Question: I'd like to fill markers inside boxes as the following boxplot image.
I don't have idea how to implement this. I searched for it on the web. There are posts about filling colours in the boxes (<URL> but it seems there are no posts about filling markers.

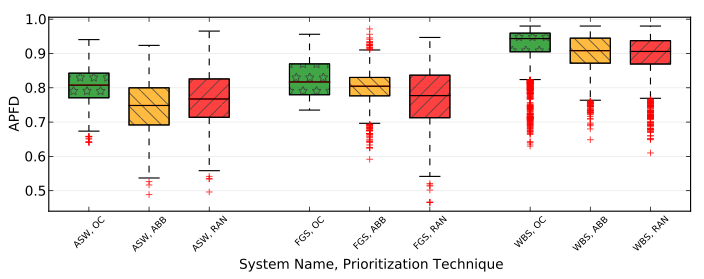
Answer: It should be relatively simple. I took the <URL> immediately after the creation of the polygon:
'''
...
boxPolygon = Polygon(boxCoords, facecolor=boxColors[k])
boxPolygon.set_hatch('*')
ax1.add_patch(boxPolygon)
...
'''
and removed the sample marker plot command. This is what I got:

For more information on 'patch.set_hatch', see <URL>.